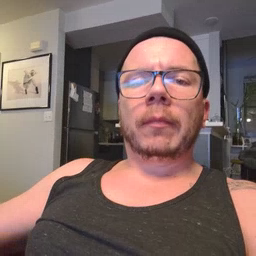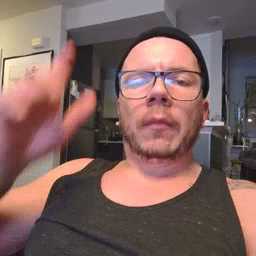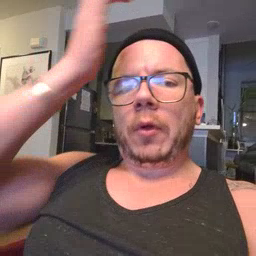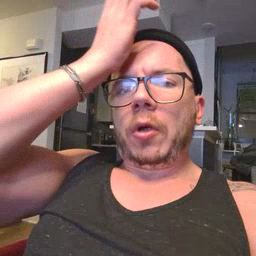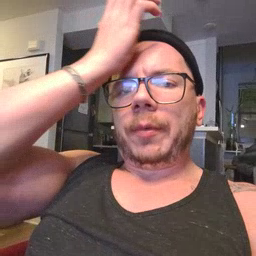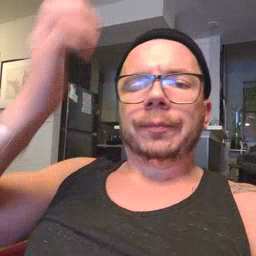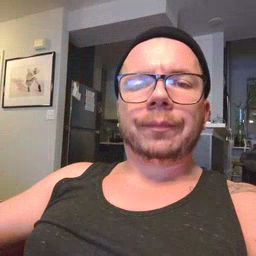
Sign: garbage